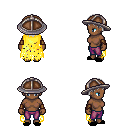
a pixel art fantasy rpg character, female body template, human, dark skin, yellow tattered cape, magenta pants, gray plain hairstyle, chain helm, leather bracers, black slippers, four views (front, back, left, right), 2x2 character sprite sheet, small pixel art, hard edges, no anti-aliasing